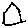
Label: hexagon